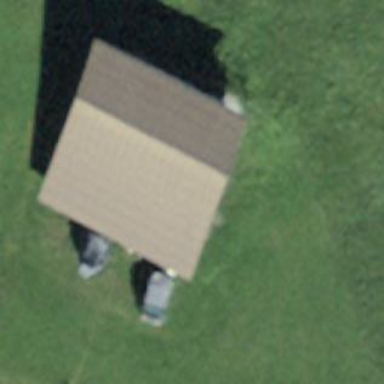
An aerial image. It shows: Rural barn.